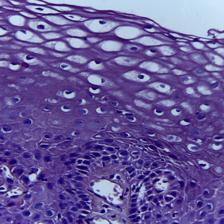
Diagnosis: Normal